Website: walmart
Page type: payment
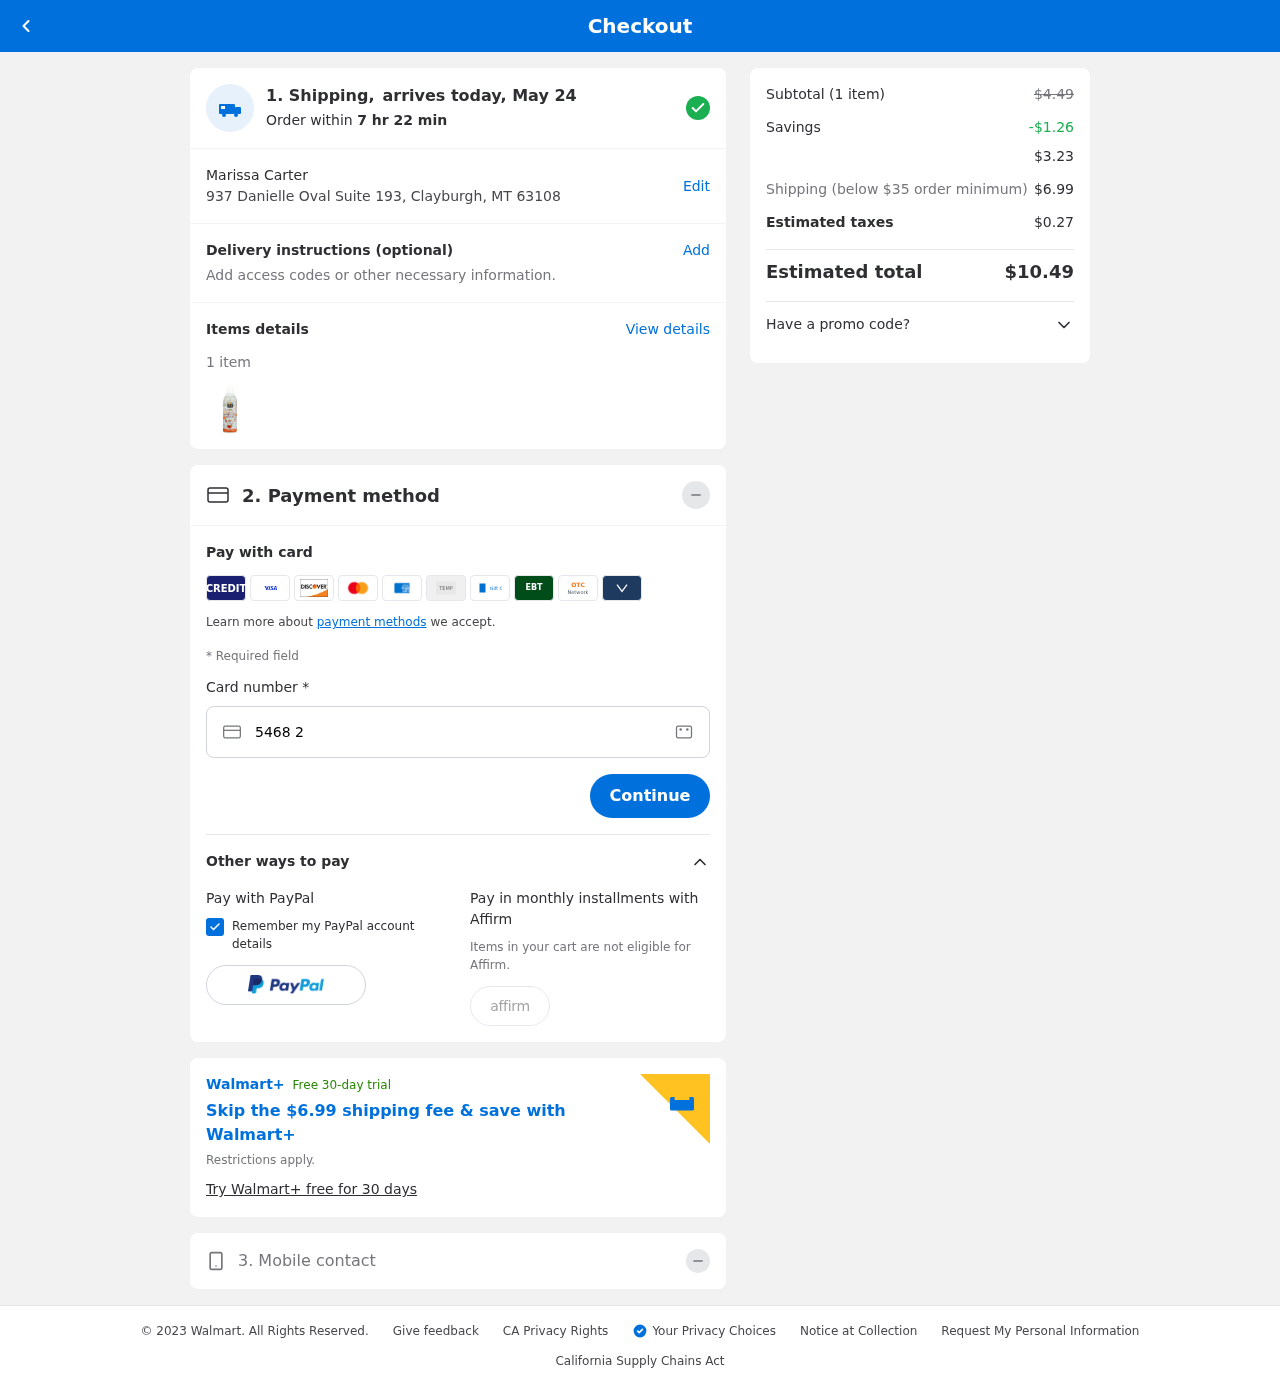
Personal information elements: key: PII_FULLNAME
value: Marissa Carter
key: PII_STREET
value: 937 Danielle Oval Suite 193
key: PII_CITY_STATE_ZIP
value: Clayburgh, MT 63108
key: PII_CARD_NUMBER
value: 5468 2798 1509 8193
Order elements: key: ORDER_DELIVERY_DATE
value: May 24
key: ORDER_NUM_ITEMS
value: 1
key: ORDER_SUBTOTAL_BEFORE_SAVINGS
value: $4.49
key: ORDER_SAVINGS
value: -$1.26
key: ORDER_SUBTOTAL
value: $3.23
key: ORDER_SHIPPING_COST
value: $6.99
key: ORDER_TAX
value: $0.27
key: ORDER_TOTAL
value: $10.49